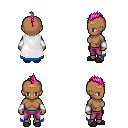
a pixel art fantasy rpg character, female body template, human, dark skin, white trimmed cape, magenta pants, pink mohawk hairstyle, gold tiara, white cloth bracers, gray slippers, four views (front, back, left, right), 2x2 character sprite sheet, small pixel art, hard edges, no anti-aliasing